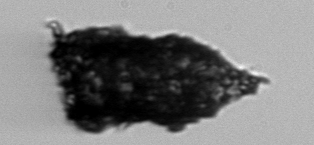
Label: Tintinnopsis